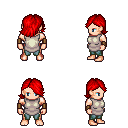
a pixel art fantasy rpg character, male body template, human, light skin, white tunic, teal pants, red swoop hairstyle, leather bracers, four views (front, back, left, right), 2x2 character sprite sheet, small pixel art, hard edges, no anti-aliasing